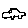
Label: car